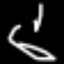
Label: angel